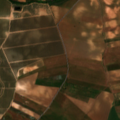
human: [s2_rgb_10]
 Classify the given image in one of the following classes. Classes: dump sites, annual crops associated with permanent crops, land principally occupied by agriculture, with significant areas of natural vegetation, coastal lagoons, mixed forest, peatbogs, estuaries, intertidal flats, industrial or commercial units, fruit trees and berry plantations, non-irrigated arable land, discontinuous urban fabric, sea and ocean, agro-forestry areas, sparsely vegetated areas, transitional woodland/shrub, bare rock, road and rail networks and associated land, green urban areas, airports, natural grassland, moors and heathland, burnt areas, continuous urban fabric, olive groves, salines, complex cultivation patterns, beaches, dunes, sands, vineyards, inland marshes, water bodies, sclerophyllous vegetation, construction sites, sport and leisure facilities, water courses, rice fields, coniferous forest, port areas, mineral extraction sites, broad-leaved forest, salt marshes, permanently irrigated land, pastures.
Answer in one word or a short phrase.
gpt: continuous urban fabric